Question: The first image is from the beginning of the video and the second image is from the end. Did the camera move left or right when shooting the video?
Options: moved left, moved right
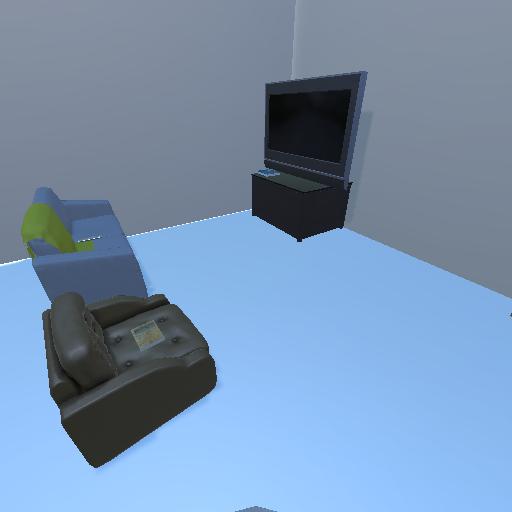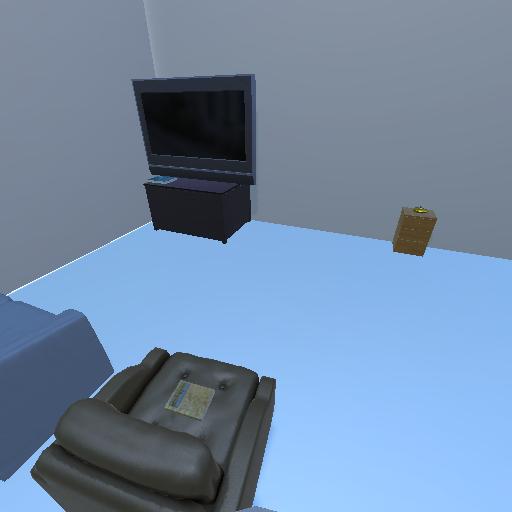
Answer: moved left